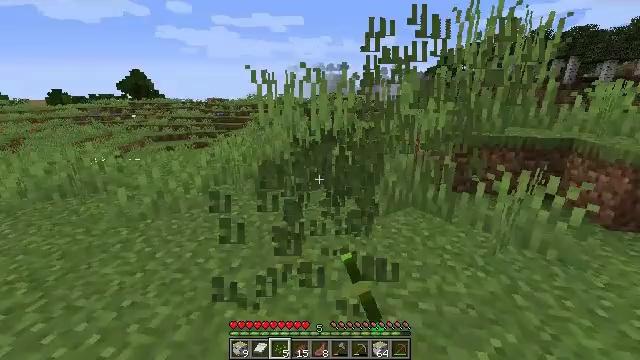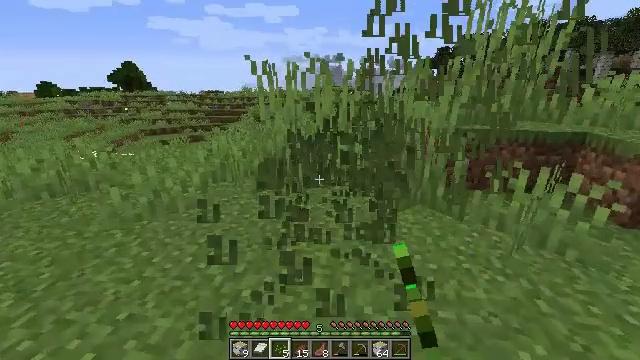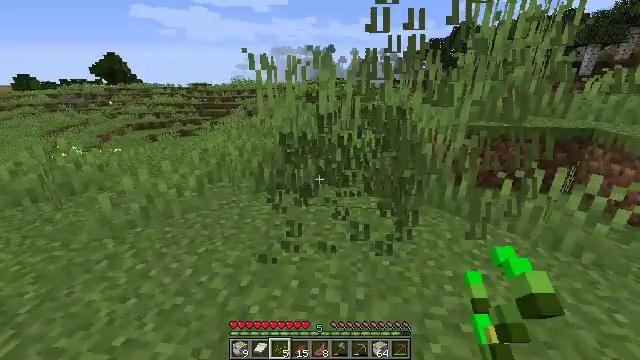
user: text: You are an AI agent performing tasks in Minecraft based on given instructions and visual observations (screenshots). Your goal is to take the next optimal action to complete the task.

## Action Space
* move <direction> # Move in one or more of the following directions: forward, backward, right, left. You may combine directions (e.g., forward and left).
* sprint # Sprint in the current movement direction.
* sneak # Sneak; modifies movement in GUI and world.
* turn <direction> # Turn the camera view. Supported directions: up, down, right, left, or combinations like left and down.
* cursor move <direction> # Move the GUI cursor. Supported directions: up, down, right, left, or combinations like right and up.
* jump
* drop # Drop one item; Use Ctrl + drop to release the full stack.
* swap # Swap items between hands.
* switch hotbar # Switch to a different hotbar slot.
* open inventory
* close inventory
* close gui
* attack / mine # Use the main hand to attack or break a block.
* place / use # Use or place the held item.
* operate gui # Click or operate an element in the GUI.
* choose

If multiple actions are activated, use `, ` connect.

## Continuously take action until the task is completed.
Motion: motion action
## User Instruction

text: Clear away tall grass.
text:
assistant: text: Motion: move forward and move left, turn down, attack / mine
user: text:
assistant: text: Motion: move forward and move left, turn right and down, attack / mine
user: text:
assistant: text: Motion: attack / mine